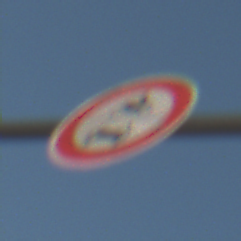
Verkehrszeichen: VerbotKraftfahrzeuge
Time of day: SunriseSunset
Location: Outdoor (Special)
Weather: Clear
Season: NotSpecified
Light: Natural